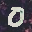
Label: 0